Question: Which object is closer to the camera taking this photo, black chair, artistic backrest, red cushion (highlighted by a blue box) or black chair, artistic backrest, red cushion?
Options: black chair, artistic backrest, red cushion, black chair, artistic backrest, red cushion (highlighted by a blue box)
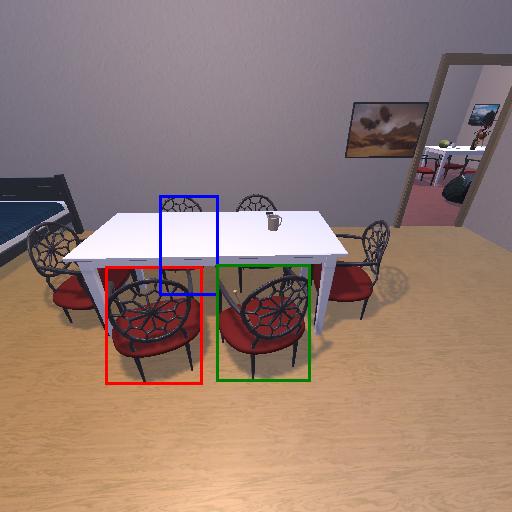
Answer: black chair, artistic backrest, red cushion